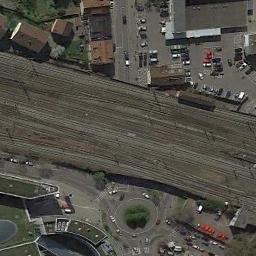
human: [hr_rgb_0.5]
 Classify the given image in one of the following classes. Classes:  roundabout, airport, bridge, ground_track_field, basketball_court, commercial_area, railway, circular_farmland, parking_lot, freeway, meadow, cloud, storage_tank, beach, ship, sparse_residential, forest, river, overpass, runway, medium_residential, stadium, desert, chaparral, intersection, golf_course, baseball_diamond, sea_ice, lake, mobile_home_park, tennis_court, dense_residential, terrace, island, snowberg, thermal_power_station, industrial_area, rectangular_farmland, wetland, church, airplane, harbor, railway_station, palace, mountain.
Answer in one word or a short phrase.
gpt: railway